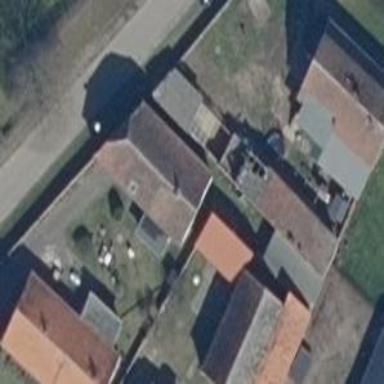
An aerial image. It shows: Simple house.